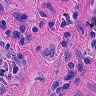
Metastatic tissue present: yes